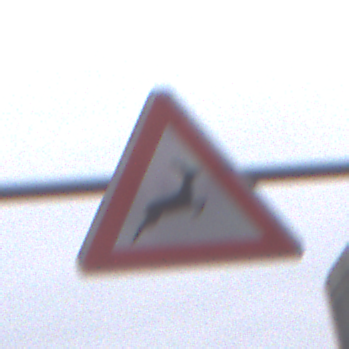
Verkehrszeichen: WildwechselLinks
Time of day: MorningAfternoon
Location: Outdoor (Urban)
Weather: Overcast
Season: NotSpecified
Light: Natural